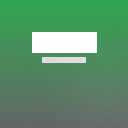
Screen state: on